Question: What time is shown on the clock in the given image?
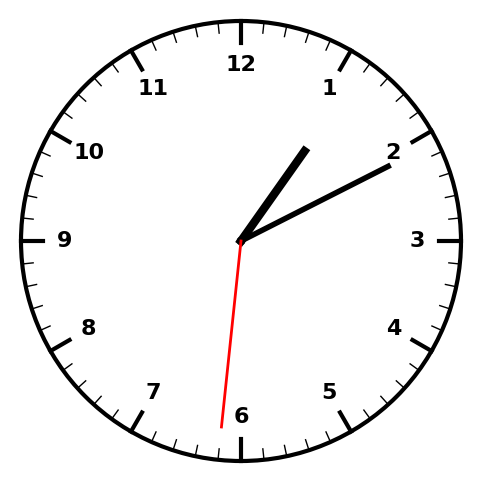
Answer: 01:10:31